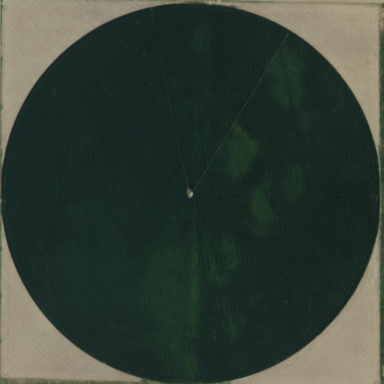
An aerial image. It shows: Farmland with pivot irrigation system.